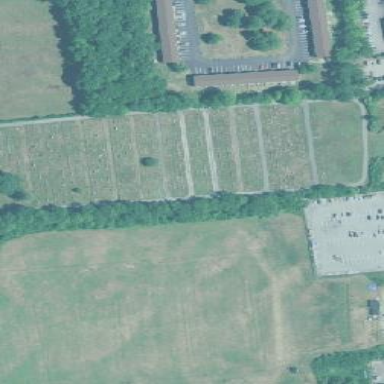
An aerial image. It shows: Cemetery.